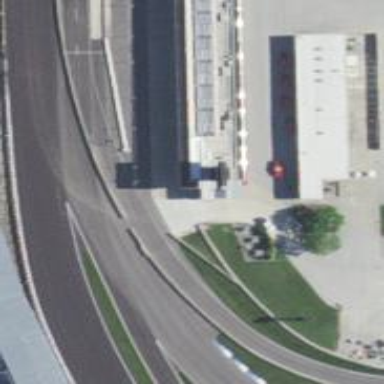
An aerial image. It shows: Raceway for motor sports.